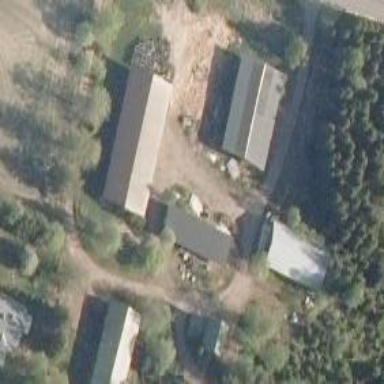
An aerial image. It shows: Sawmill craft.